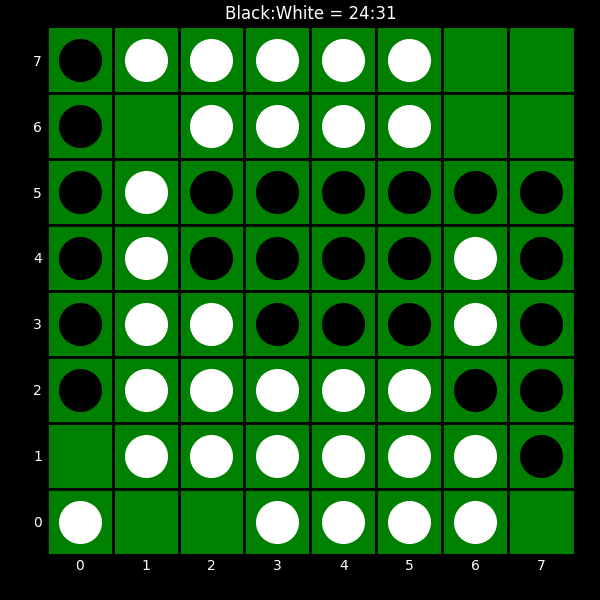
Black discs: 24
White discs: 31